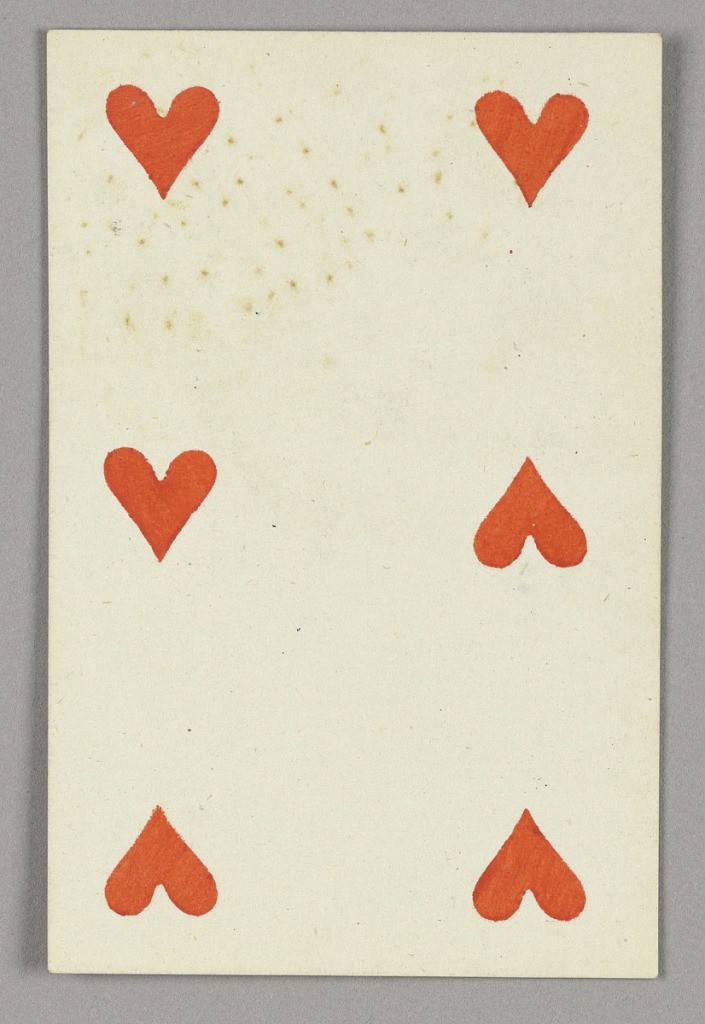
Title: Six of Hearts from Set of "Jeu Imperial–Second Empire–Napoleon III" Playing Cards
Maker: B.P. Grimaud, Paris, France
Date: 1858
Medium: Lithograph on glazed paper
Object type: Playing Card
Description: Six of Hearts from Set of "Jeu Imperial-Second Empire-Napoleon III" Playing Cards.